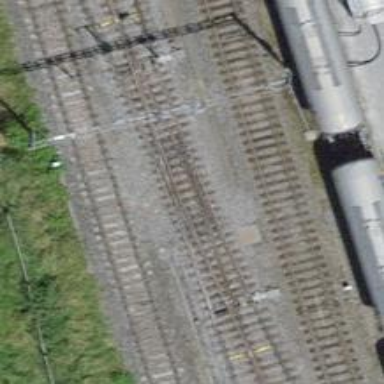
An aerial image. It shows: Railway switch.